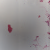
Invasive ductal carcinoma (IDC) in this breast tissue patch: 0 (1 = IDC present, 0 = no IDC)